Field crop: maize
Growth stage: 2
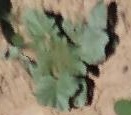
Species: datura